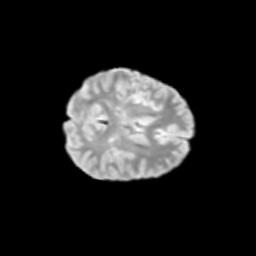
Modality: T2w
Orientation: axial
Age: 12
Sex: female
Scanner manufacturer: siemens
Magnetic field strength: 3 T
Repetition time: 3.8 s
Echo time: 0.07 s